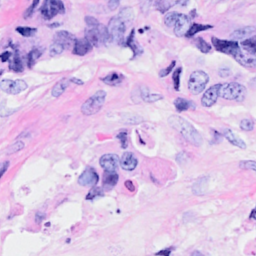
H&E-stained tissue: Breast